Question: The plateform is Android 4.+
- I have 1 phone playing the role of server and 2 tablets as clients- The tablets are at a distance < 5-10m from the server, in the same room- My goal is to have the phone launch a game between the two tablets, and monitor what is going on (like a game master)- There will be many exchange of data from/to the phone which command a robot by bluetooth (already paired and managed by an independent app and SDK, i don't have the sources of that part)
---

---
For the communication protocole I'm thinking of using <URL> which appear to be nice.
For the "how" I can't decide which one is best between these two:
- <URL>
OR
- <URL>
Which one should i use in this case ?
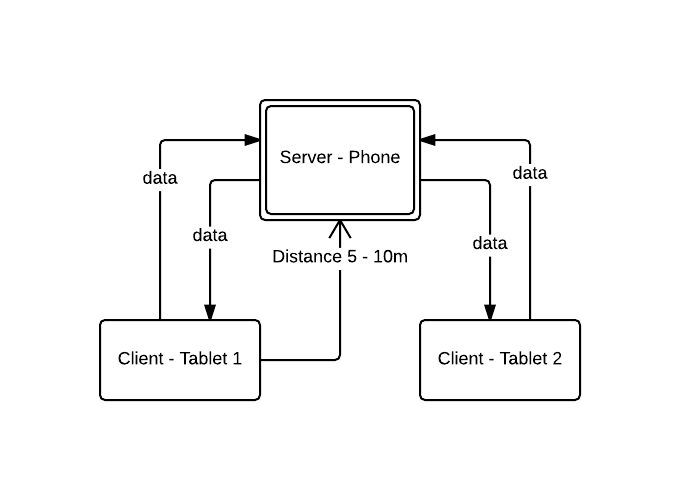
Answer: It depends on the amount of bandwidth that is required by the particular game. In most cases, Bluetooth will be perfectly fine. It has the advantage of having a lower power requirement. If you are streaming audio or video data, go for WiFi.
XMPP is unnecessarily complex for a game. Have you looked at <URL>?